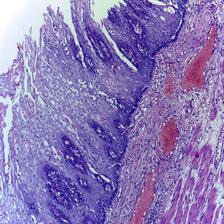
Diagnosis: Normal